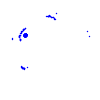
Particle: electron